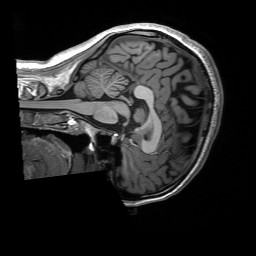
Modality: T1w
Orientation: sagittal
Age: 21
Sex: female
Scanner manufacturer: siemens
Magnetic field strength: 3 T
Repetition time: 2.53 s
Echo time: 0.00227 s